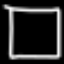
Label: square